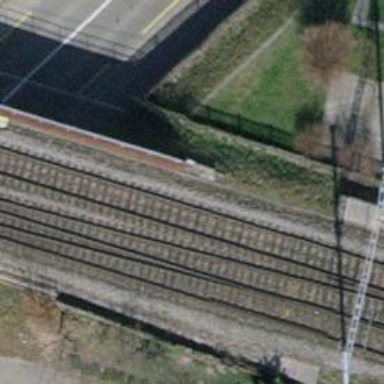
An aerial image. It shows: Railway with electrified contact lines.